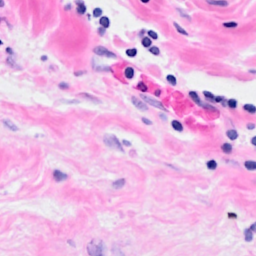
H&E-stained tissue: Breast